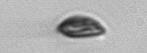
Label: Cryptophyta